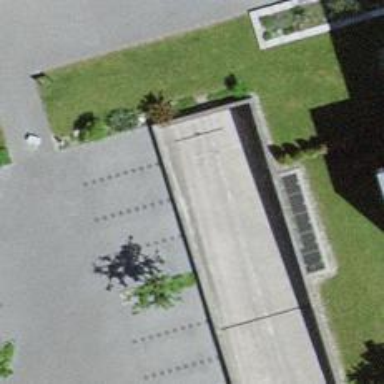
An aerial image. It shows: Parking entrance.